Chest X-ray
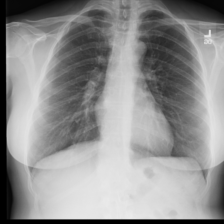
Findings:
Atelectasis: negative
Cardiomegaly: negative
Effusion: negative
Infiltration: negative
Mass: negative
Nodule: negative
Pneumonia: negative
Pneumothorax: negative
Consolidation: negative
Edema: negative
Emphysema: negative
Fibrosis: negative
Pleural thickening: negative
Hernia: negative